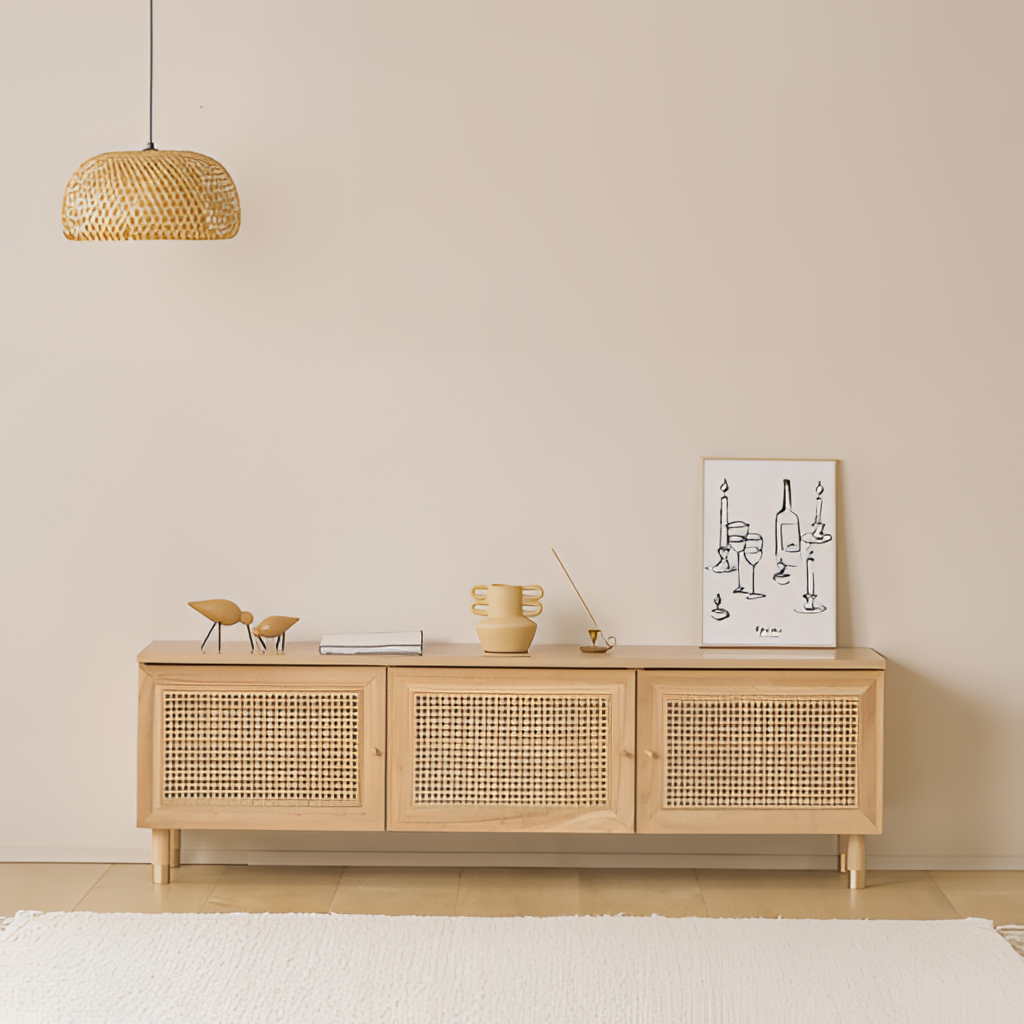
living room, beige wood console, beige paint wallpaper, with solid pattern, beige tile flooring, with plank pattern, minimalist